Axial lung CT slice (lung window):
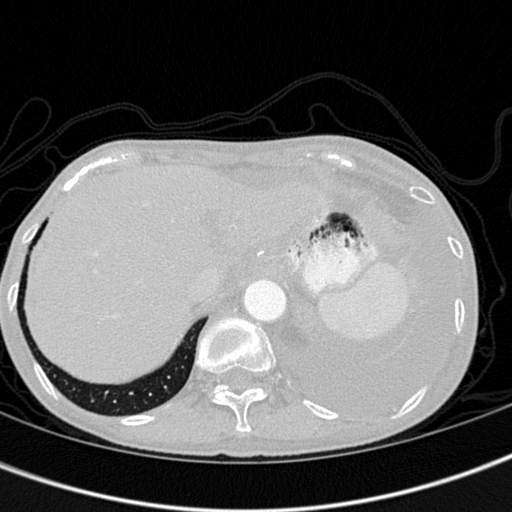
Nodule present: no